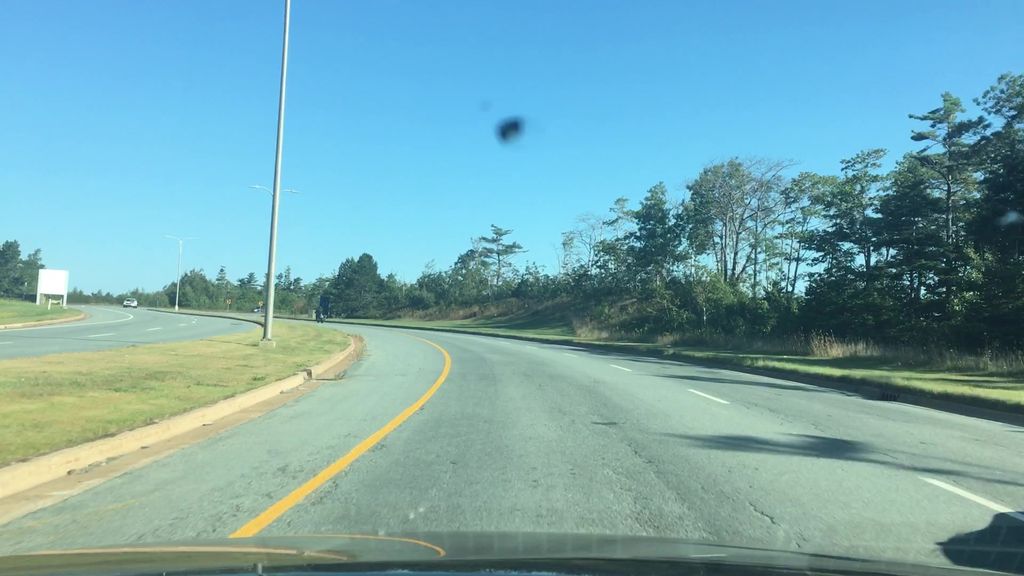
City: halifax